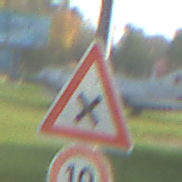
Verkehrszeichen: KreuzungOderEinmuendung
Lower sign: Geschwindigkeit10
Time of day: SunriseSunset
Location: Outdoor (Special)
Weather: Clear
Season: NotSpecified
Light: Natural